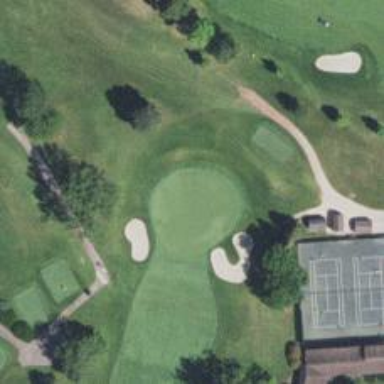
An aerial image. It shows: Golf hole.